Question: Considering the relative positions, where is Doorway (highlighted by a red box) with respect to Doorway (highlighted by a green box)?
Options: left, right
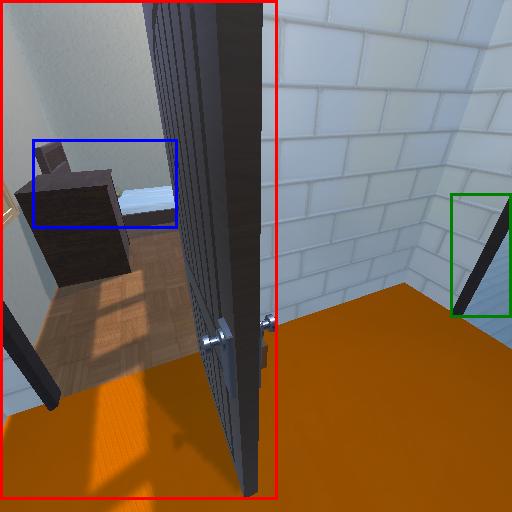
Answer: left